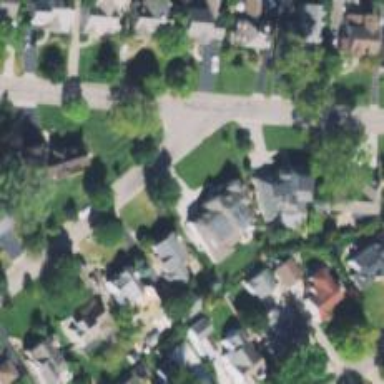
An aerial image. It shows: Residential driveway.